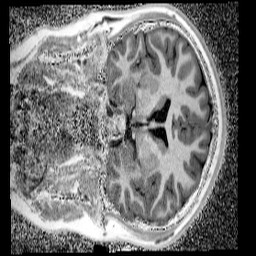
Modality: UNIT1_denoised
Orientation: coronal
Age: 12
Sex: male
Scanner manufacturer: siemens
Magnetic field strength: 3 T
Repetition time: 4 s
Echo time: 0.00299 s